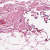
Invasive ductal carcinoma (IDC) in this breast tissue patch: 0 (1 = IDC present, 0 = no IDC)